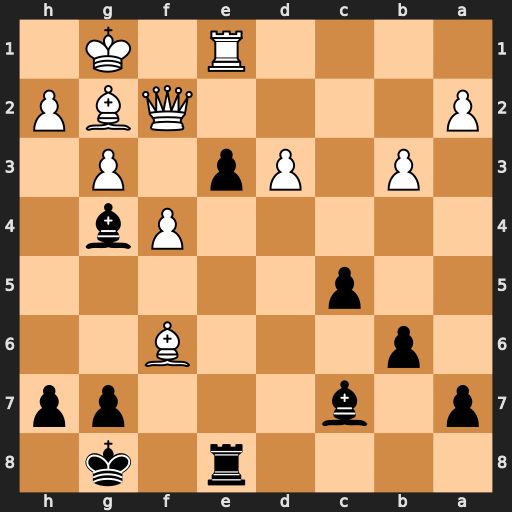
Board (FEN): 4r1k1/p1b3pp/1p3B2/2p5/5Pb1/1P1Pp1P1/P4QBP/4R1K1
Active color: b
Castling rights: -
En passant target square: -
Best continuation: exf2+ Kxf2 Rxe1 Kxe1 gxf6